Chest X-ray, PA view. Patient: 38 years old, sex M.
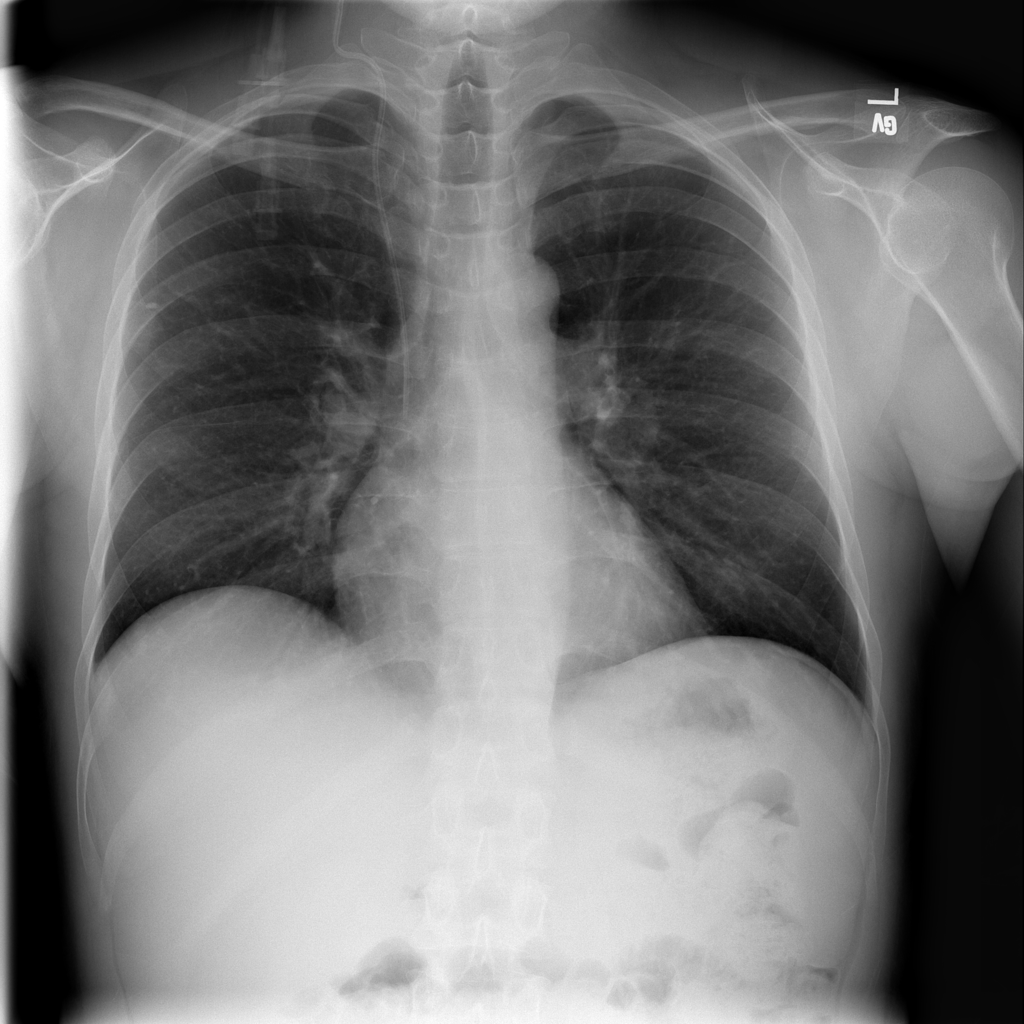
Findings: No Finding